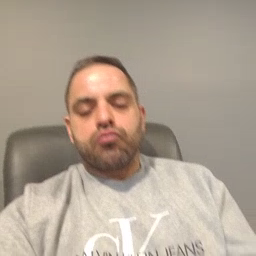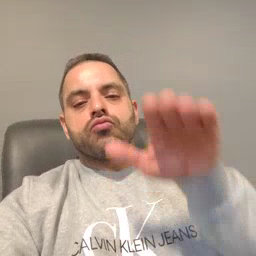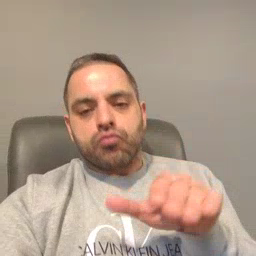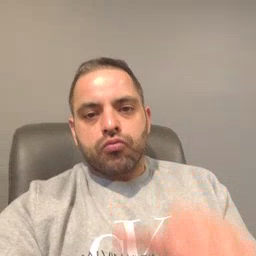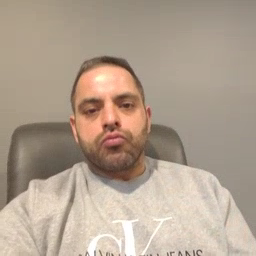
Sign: child